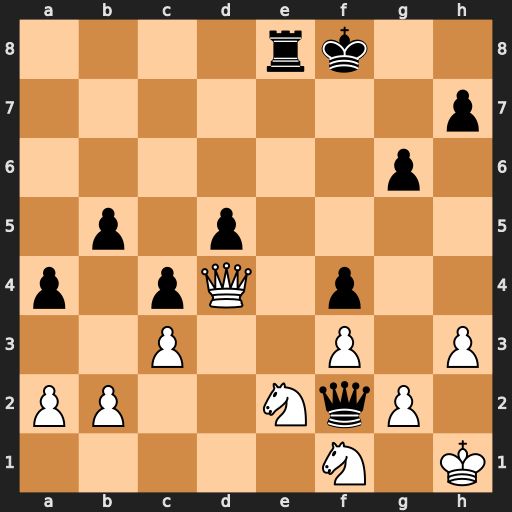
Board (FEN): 4rk2/7p/6p1/1p1p4/p1pQ1p2/2P2P1P/PP2NqP1/5N1K
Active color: w
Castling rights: -
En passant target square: -
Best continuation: Qxf2